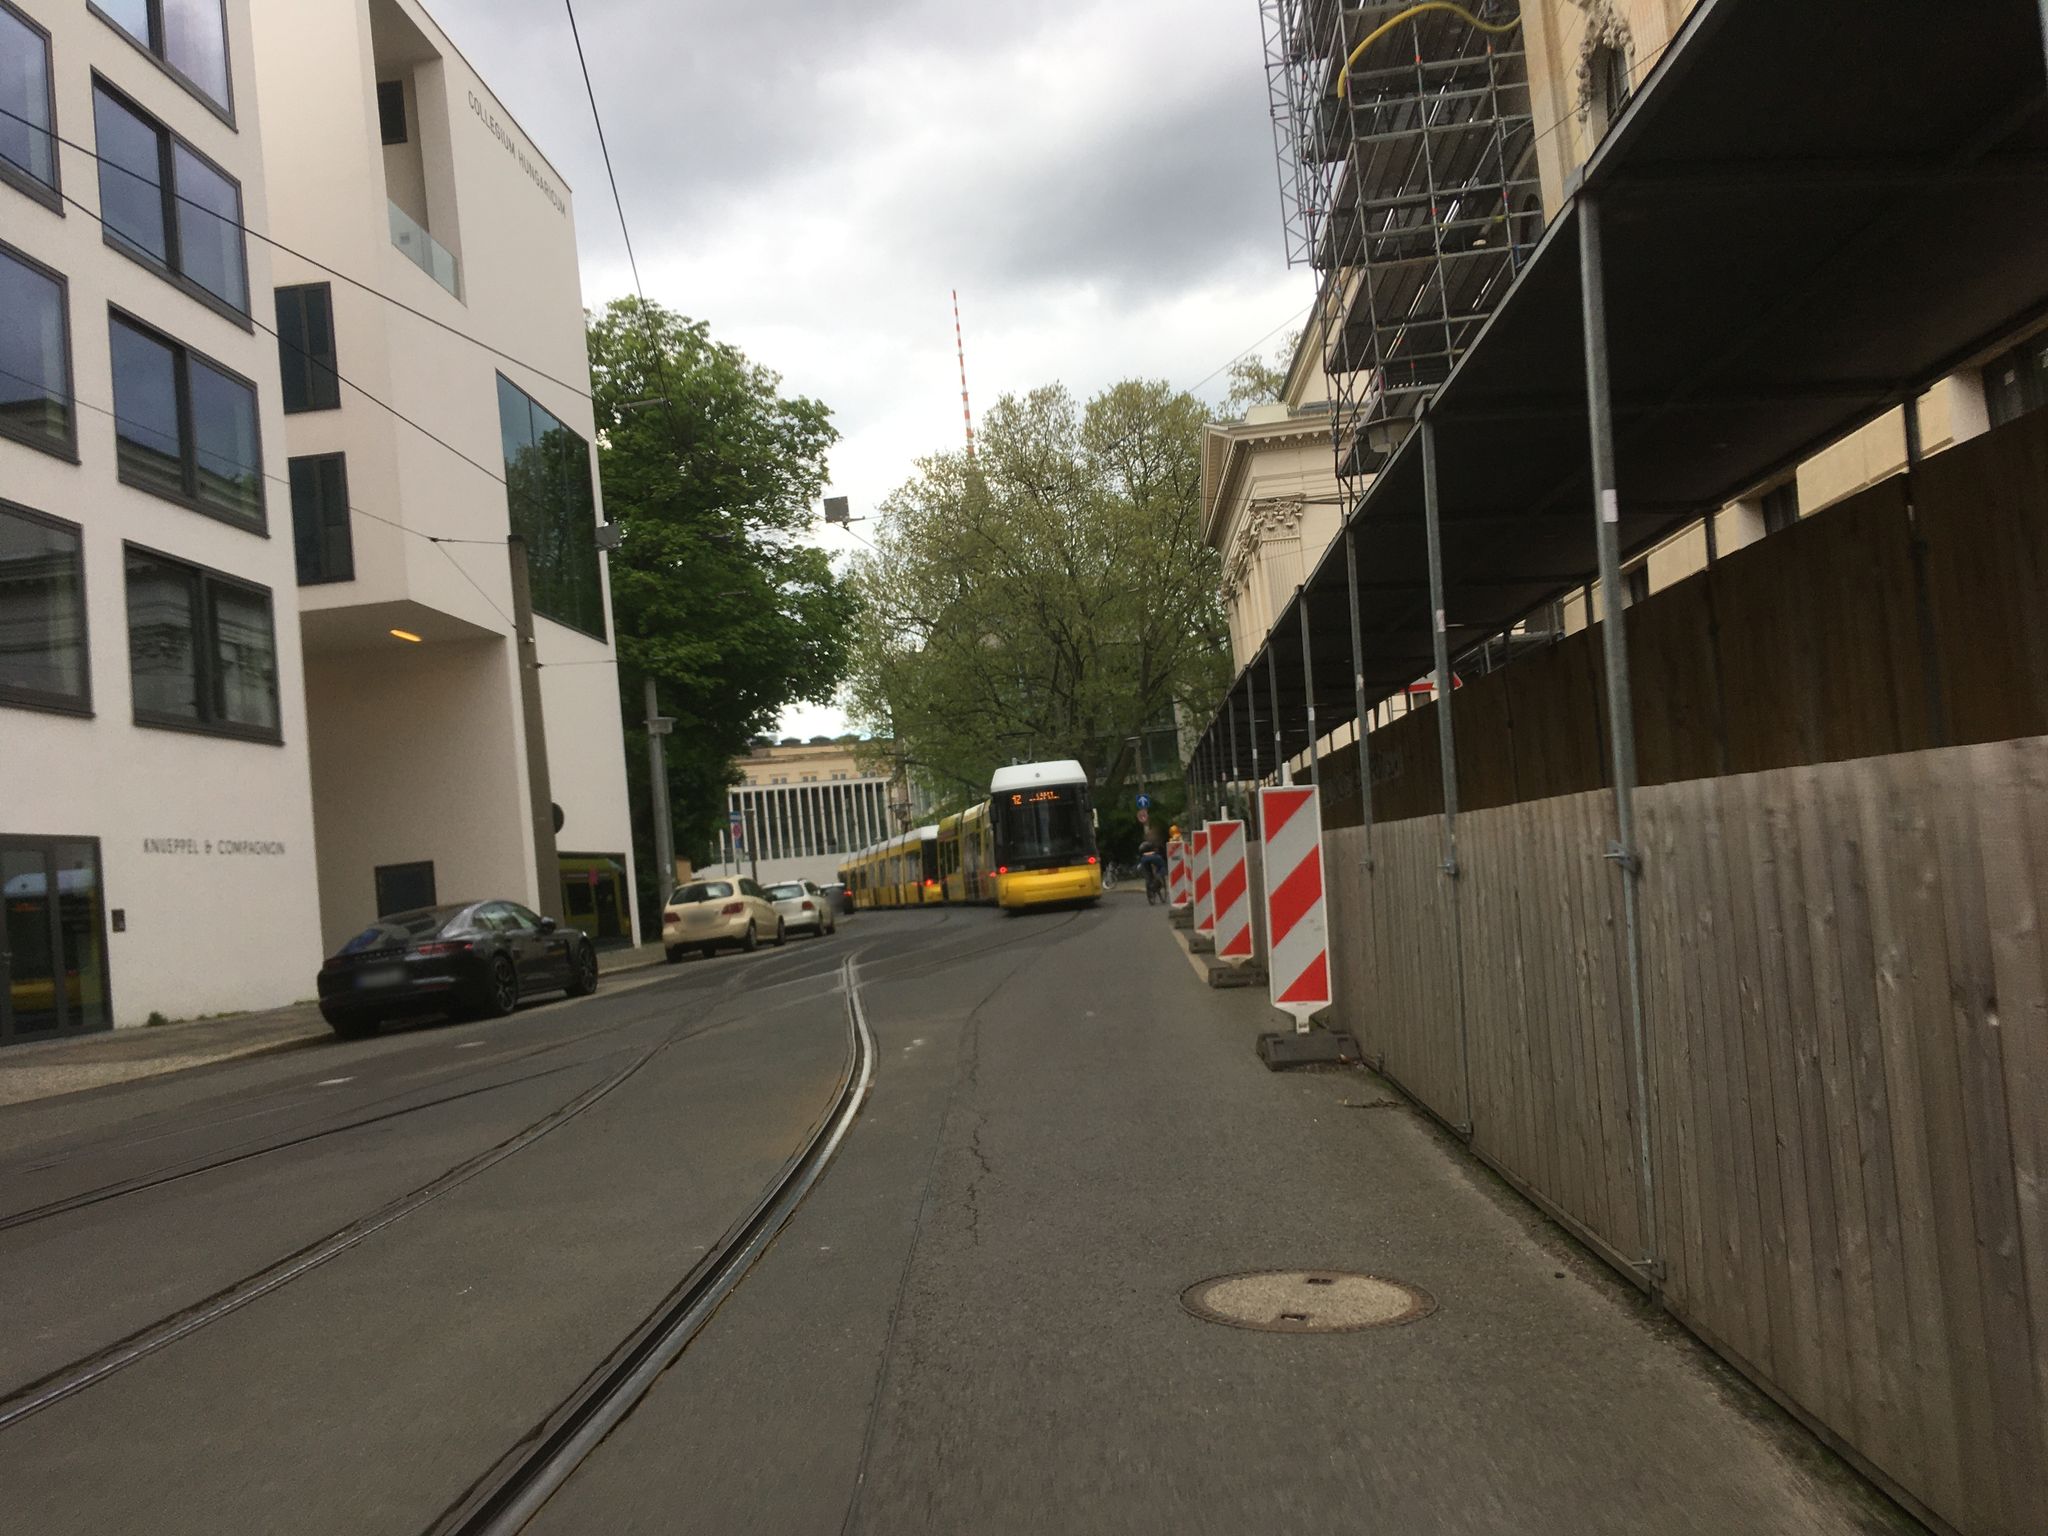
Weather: cloudy
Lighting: day
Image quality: good
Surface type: railway
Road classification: residential
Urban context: urban centre
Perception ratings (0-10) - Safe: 0.54, Lively: 7.61, Beautiful: 6.66, Boring: 6.59, Depressing: 6.42, Wealthy: 5.23